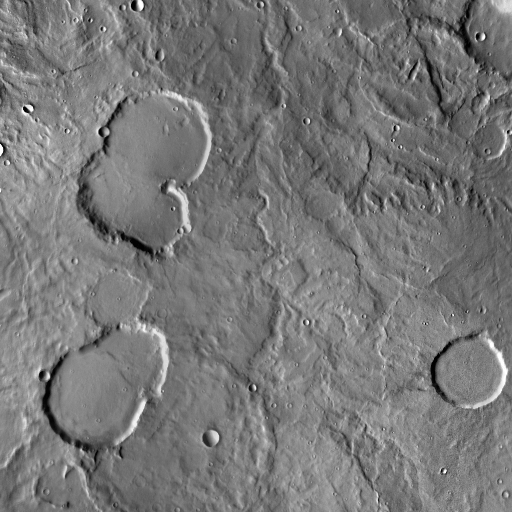
Crater classes present: Background, Other, Buried, Secondary